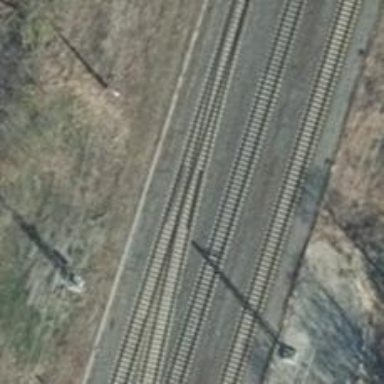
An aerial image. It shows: Railway with electrified contact lines.